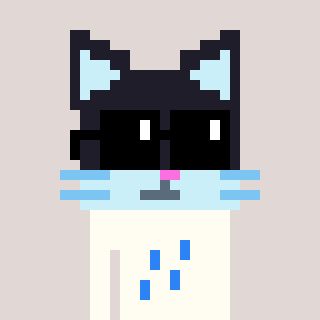
a pixel art character with square black sunglasses, a cat-shaped head and a grayscale-colored body on a warm background